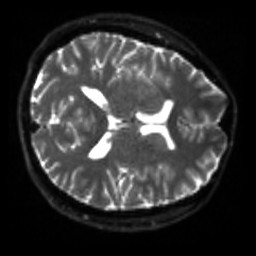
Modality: sbref
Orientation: axial
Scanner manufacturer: siemens
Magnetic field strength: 3 T
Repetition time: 4 s
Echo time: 0.0594 s